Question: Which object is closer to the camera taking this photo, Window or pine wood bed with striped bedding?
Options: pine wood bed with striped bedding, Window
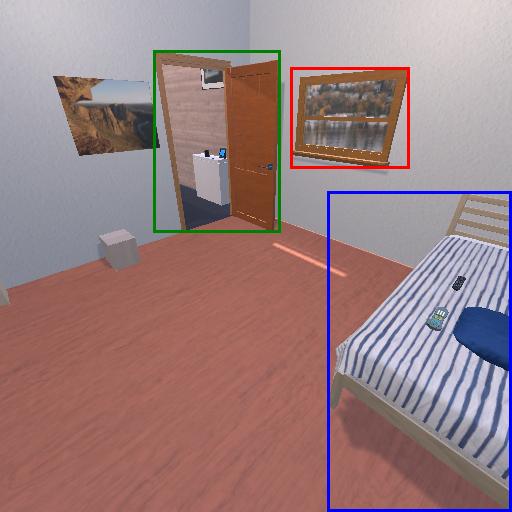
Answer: pine wood bed with striped bedding